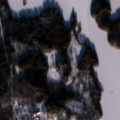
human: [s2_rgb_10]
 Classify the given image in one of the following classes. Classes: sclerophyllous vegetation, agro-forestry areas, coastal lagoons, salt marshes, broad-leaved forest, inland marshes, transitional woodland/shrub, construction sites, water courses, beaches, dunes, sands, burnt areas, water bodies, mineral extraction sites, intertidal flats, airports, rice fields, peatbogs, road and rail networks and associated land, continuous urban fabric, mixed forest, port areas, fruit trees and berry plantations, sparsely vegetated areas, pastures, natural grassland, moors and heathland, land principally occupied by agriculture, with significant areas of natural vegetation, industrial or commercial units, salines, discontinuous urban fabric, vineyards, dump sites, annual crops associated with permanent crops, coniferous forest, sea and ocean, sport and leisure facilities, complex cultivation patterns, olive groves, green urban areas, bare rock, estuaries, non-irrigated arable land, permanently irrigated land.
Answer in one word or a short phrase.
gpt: coniferous forest, mixed forest, water bodies